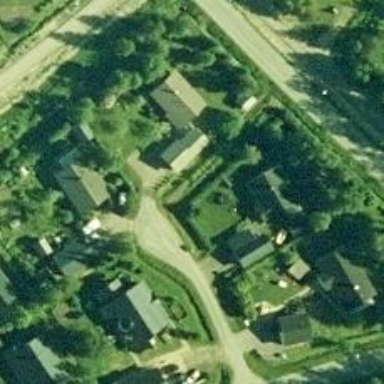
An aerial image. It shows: Turning circle on the road.